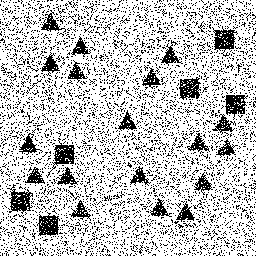
Squares: 6
Triangles: 18
Stars: 0
Total shapes: 24